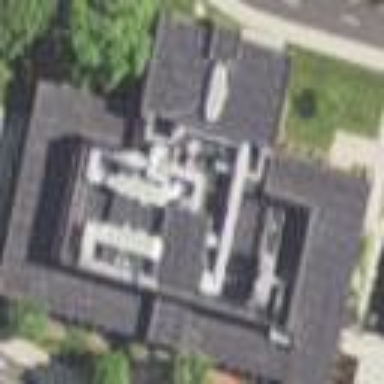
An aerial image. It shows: College building.